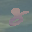
Label: 8